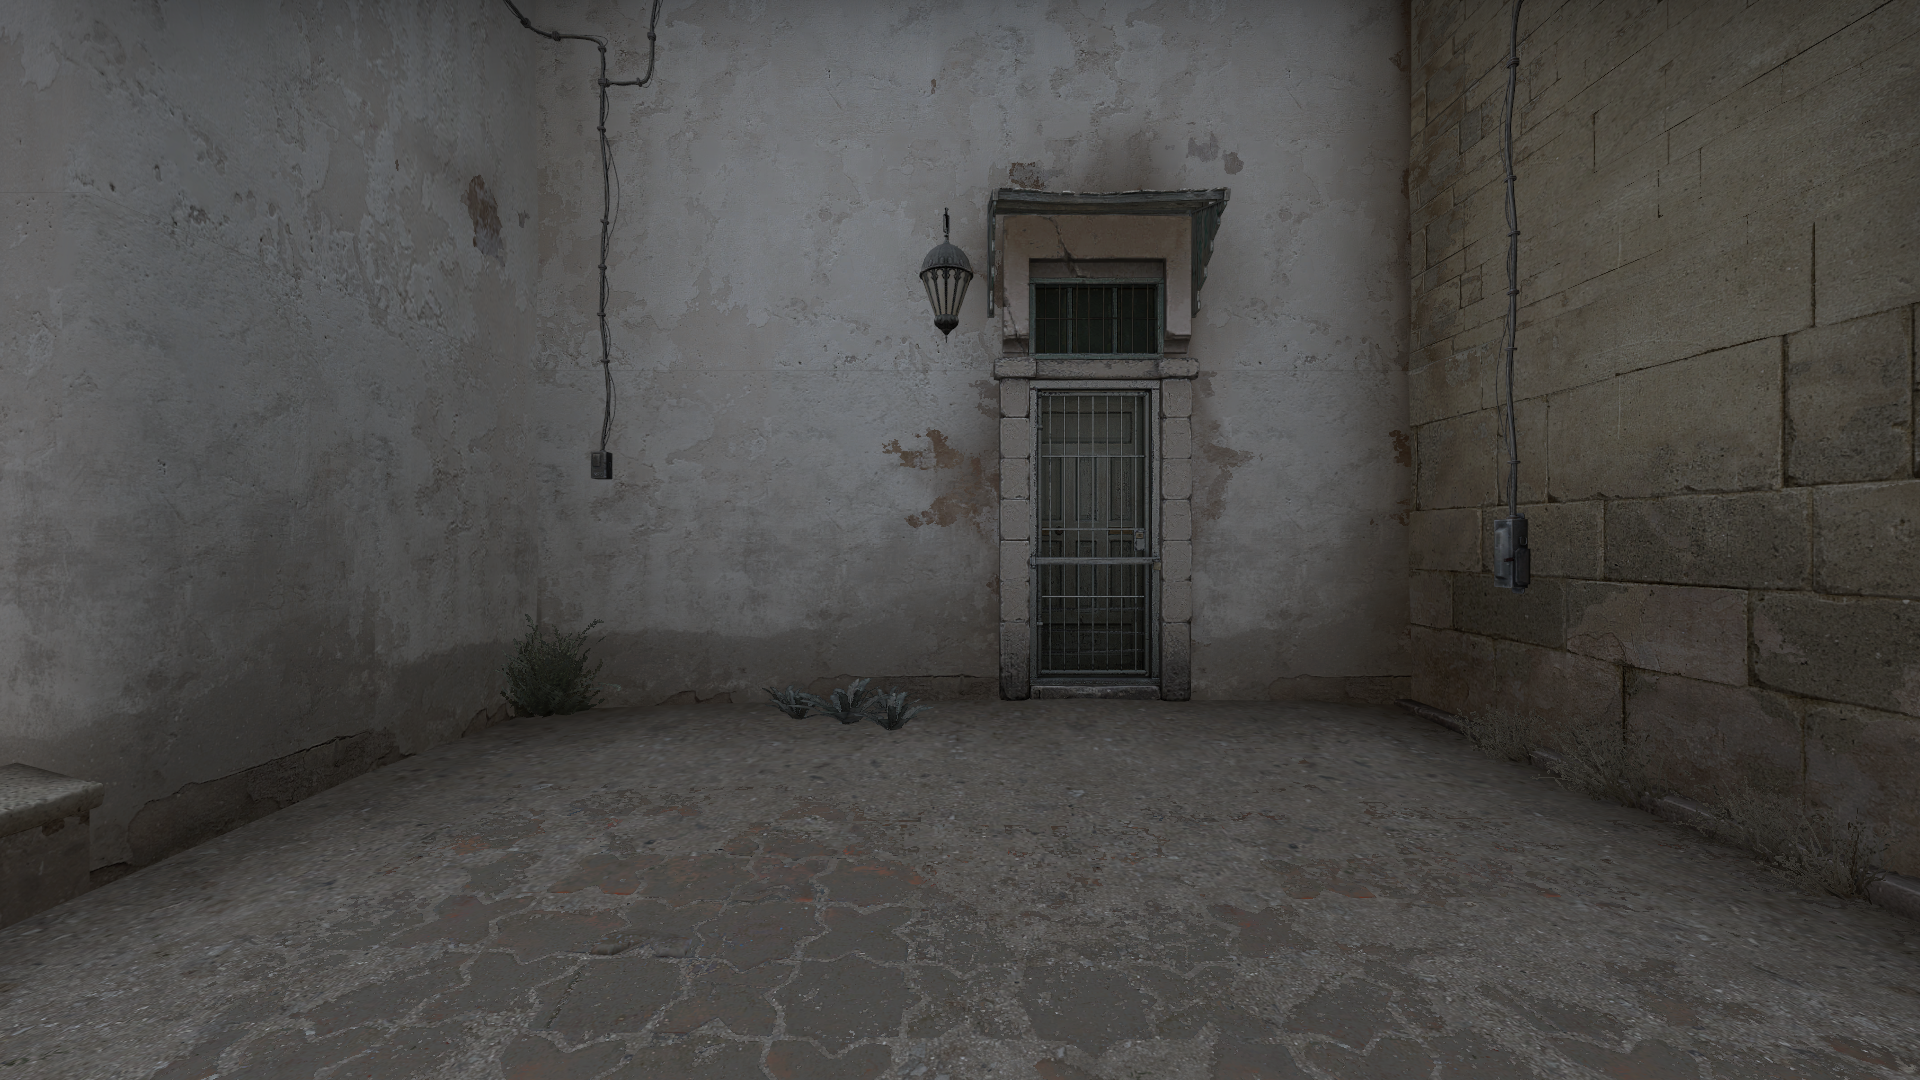
Map: de_dust2